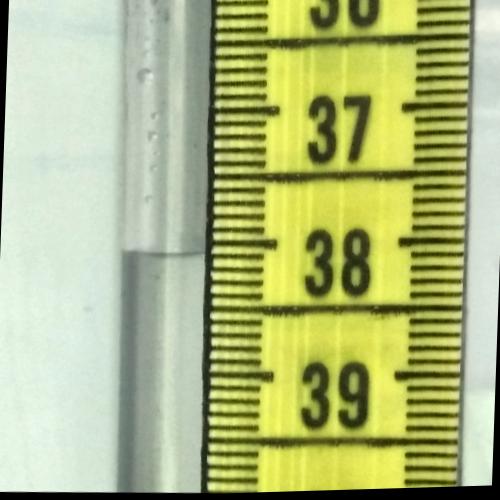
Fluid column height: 38.1 cm